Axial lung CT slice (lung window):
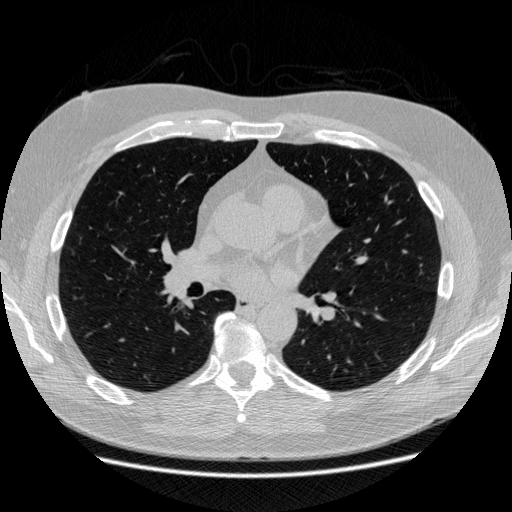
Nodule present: no